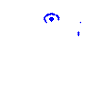
Particle: kaon